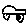
Label: car